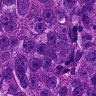
Metastatic tissue present: yes